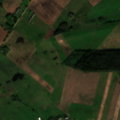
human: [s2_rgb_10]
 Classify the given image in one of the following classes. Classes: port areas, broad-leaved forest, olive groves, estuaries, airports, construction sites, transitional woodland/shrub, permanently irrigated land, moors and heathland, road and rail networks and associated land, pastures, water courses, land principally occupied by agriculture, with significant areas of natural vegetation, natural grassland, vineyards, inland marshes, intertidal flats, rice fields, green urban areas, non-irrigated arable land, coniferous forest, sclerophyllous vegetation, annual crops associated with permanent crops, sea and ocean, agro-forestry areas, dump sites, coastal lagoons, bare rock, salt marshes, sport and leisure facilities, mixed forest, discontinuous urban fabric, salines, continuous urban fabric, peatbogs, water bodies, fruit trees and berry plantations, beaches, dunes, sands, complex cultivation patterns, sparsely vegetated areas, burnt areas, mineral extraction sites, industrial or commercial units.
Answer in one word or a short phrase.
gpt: discontinuous urban fabric, non-irrigated arable land, complex cultivation patterns, land principally occupied by agriculture, with significant areas of natural vegetation, mixed forest